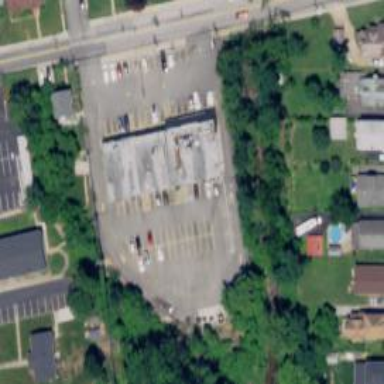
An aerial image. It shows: Convenience shop.